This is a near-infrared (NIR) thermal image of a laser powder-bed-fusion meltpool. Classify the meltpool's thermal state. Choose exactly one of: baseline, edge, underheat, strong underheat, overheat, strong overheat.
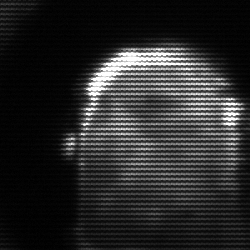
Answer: baseline